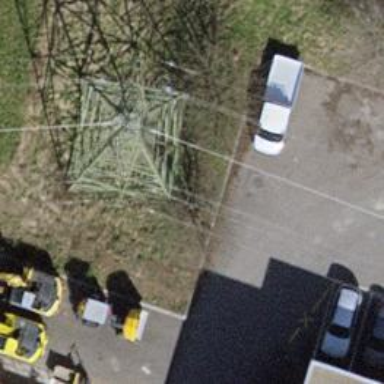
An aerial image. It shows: Lattice structure tower used for power distribution.